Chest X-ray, PA view. Patient: 42 years old, sex M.
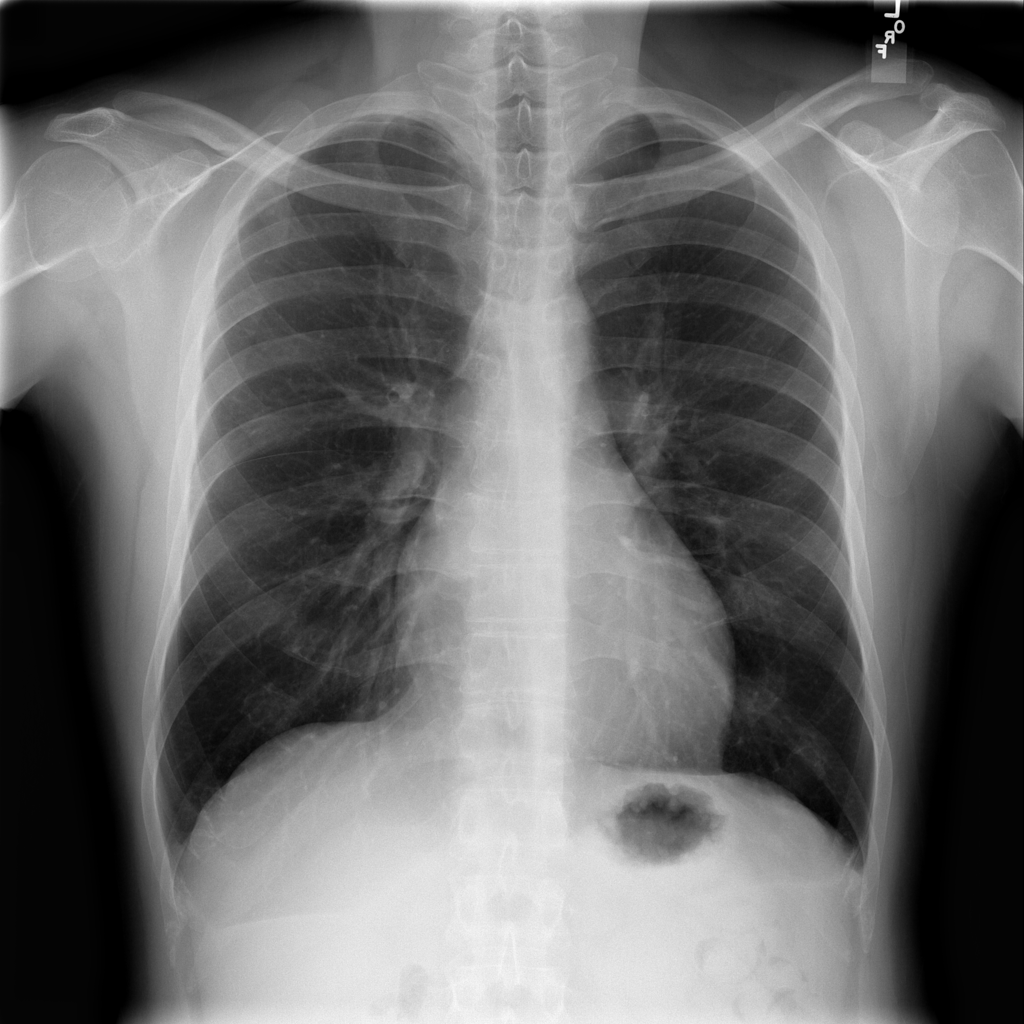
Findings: No Finding